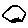
Label: hexagon